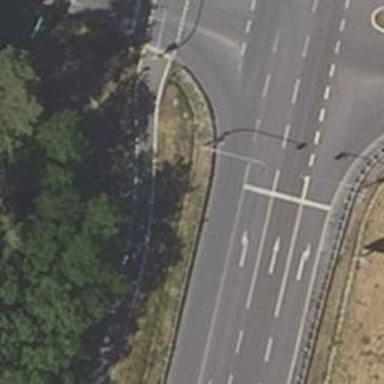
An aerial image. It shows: Asphalt primary highway designated as motorroad.